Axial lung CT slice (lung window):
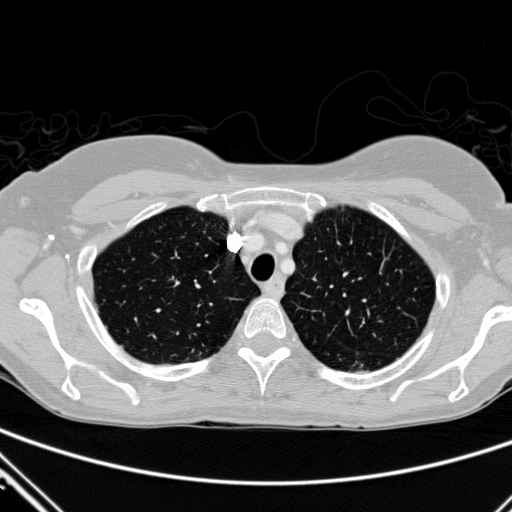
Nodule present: no